Interaction volume radius: 5 \u00c5
Interaction volume height: 15 \u00c5
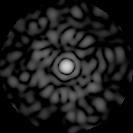
Disorder parameter: 0.8867